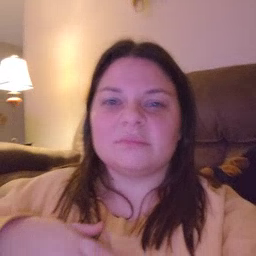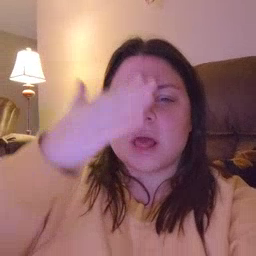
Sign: flag